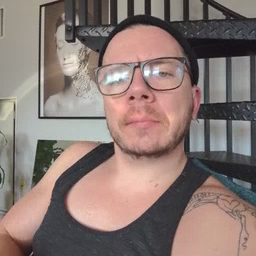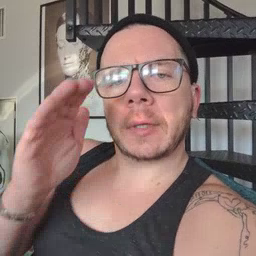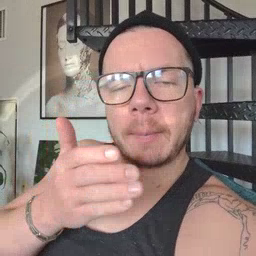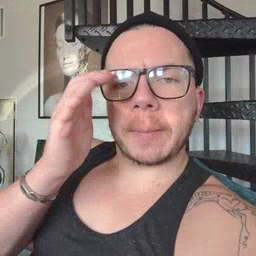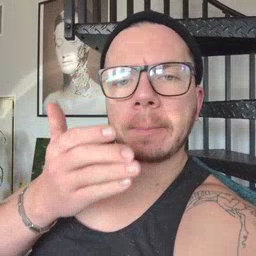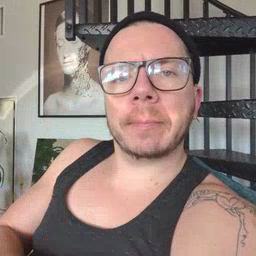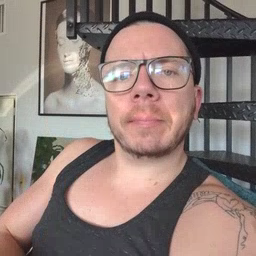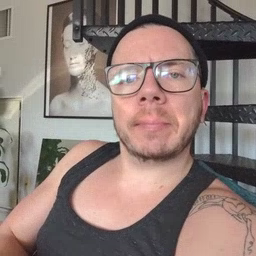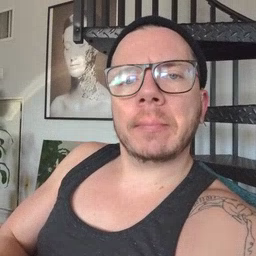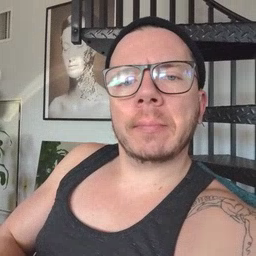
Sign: sleepy